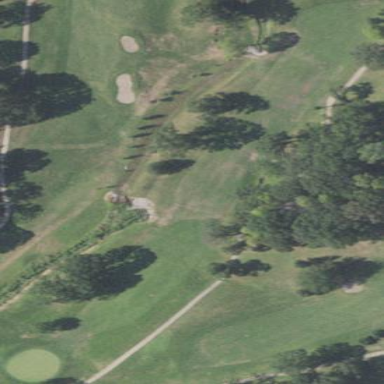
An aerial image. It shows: Golf fairway covered with lush grass.